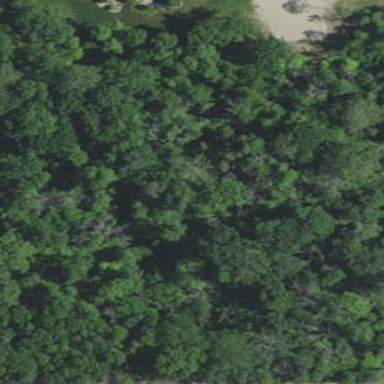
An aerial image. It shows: Deciduous broadleaved woodland.